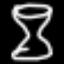
Label: hourglass